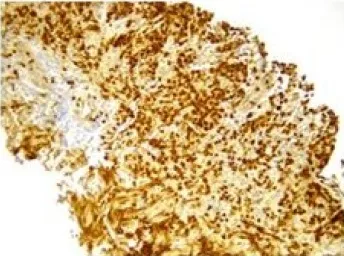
BCL-6 immunostaining.
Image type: pathology (immunostaining)